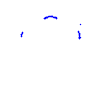
Particle: proton